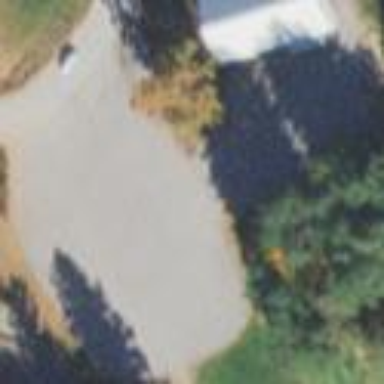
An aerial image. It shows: Parking area with asphalt surface.